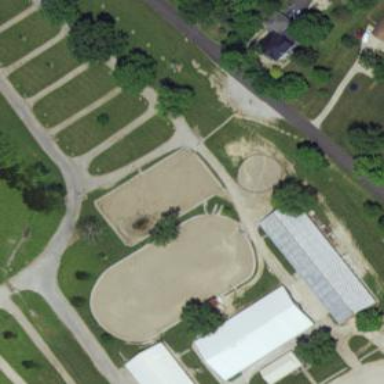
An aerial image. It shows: Equestrian pitch for leisure land sports.